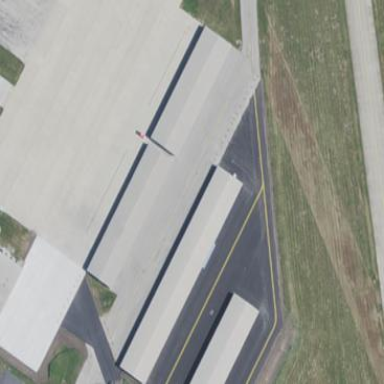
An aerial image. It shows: Hangar located at airport.